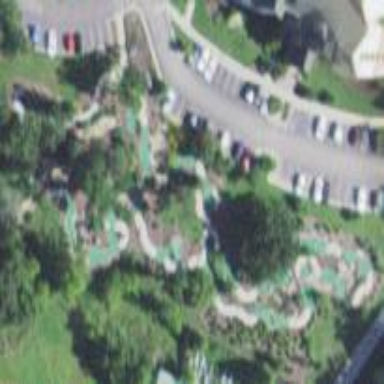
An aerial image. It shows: Miniature golf course.